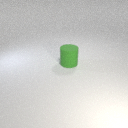
large green rubber cylinder